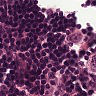
Metastatic tissue present: no